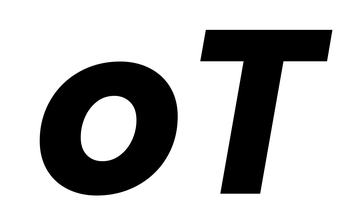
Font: Poppins-BoldItalic